Interaction volume radius: 5 \u00c5
Interaction volume height: 10 \u00c5
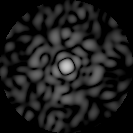
Disorder parameter: 0.8632